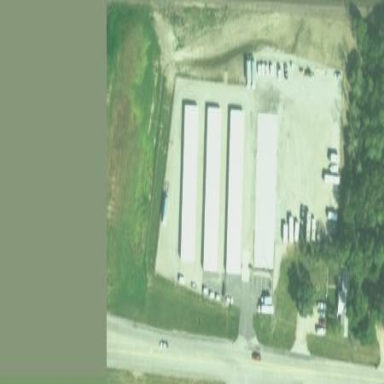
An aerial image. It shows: Storage facility.